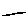
Label: line